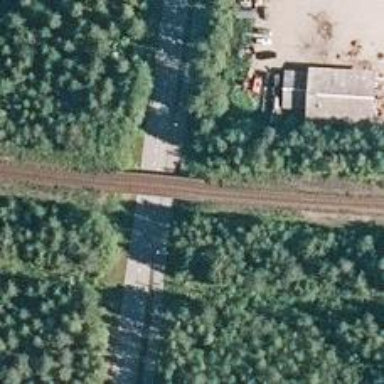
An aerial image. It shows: Continuous rail bridge over railway track.